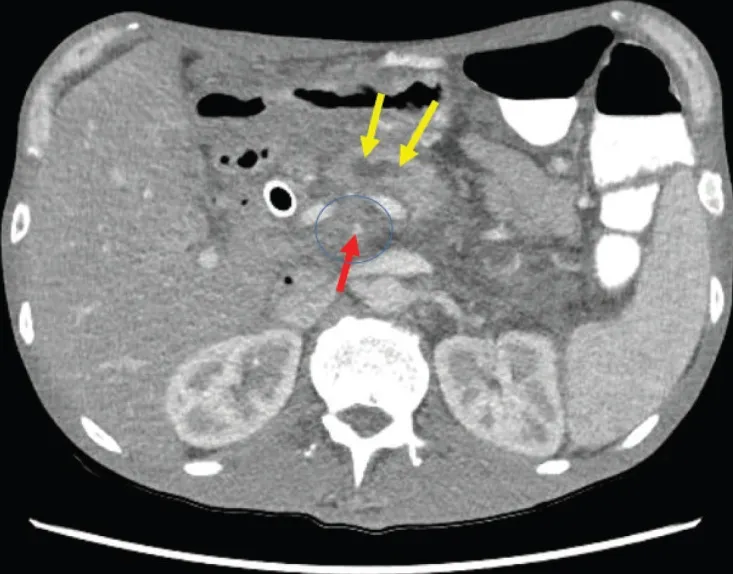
CT Abdomen showed 3.5 x 2.5 cm primary tumour in pancreatic head/uncinate process mass with complete encasement of superior mesenteric artery (SMA)/superior mesenteric vein (SMV). No evidence of any regional lymphadenopathy or liver metastasis. The figure illustrates the approximate extent of pancreatic mass (circled), pancreatic duct dilatation (yellow arrow) and the narrow superior mesenteric artery (red arrow).
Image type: radiology (ct)